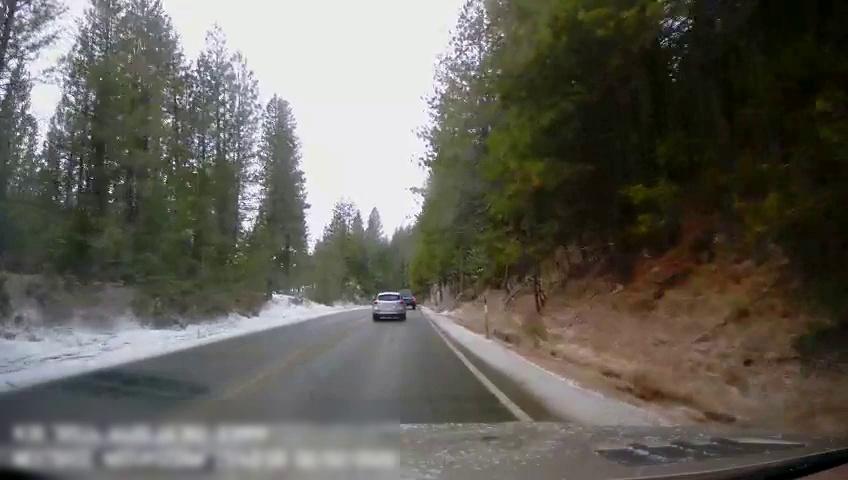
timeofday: Day
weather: Snowy
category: Drivable Space
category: Vehicles | Truck
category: Vehicles | SUV
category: Lanes | Current Lane